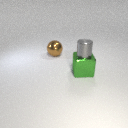
large green metal cube in front of large brown metal sphere